【题型】填空题　【知识点】立体几何　【难度】easy
如图，设 \(P\) 为正方形 \(ABCD\) 所在平面外一点，\(PA \perp\) 平面 \(ABCD\)，\(AB = 2\)，\(PA = 1\)，则点 \(P\) 到直线 \(BD\) 的距离为 \underline{\quad\quad}.

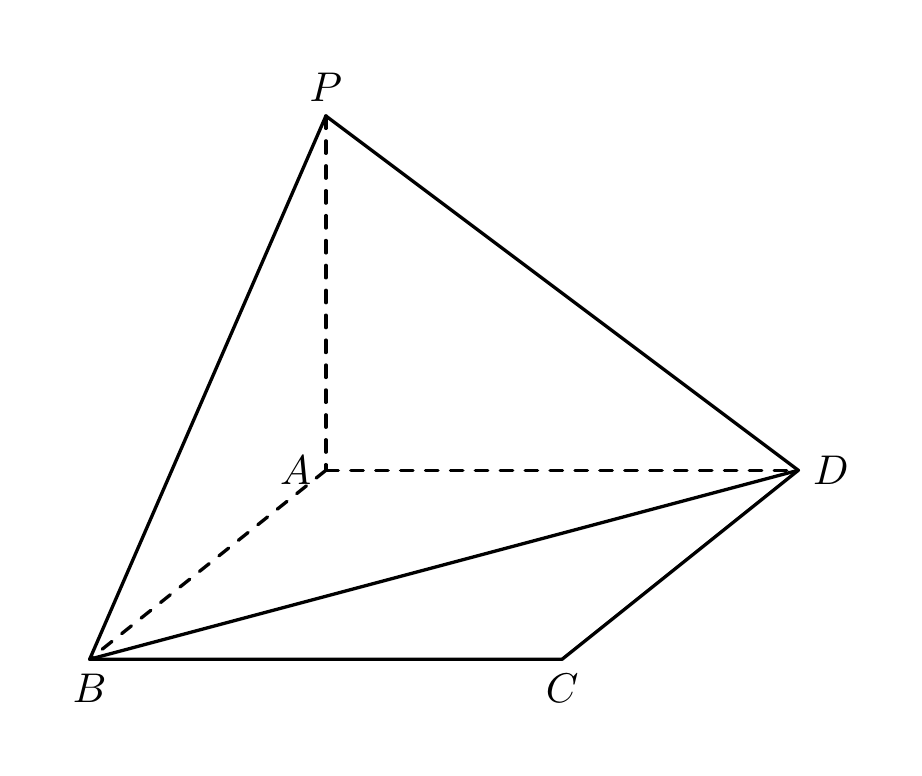
【解答】
【答案】$\boldsymbol{\sqrt{3}}$

【分析】要求点 \(P\) 到直线 \(BD\) 的距离，需要作出 \(PM \perp BD\)，然后计算即可.

【详解】

作 \(PM \perp BD\) 于 \(M\)，

因为 \(PA \perp\) 平面 \(ABCD\)，\(AB, AD \subset\) 平面 \(ABCD\)，
所以 \(PA \perp AB\)，\(PA \perp AD\)，

因为 \(AB = AD = 2\)，\(PA = 1\)，
所以 \(BP = DP = \sqrt{2^2 + 1^2} = \sqrt{5}\)，

因为正方形 \(ABCD\) 边长为 2，所以 \(BD = 2\sqrt{2}\)，

因为 \(PM \perp BD\)，\(BP = DP\)，所以 \(BM = DM = \sqrt{2}\)，

所以 \(PM = \sqrt{PB^2 - BM^2} = \sqrt{5 - 2} = \sqrt{3}\)，

所以点 \(P\) 到直线 \(BD\) 的距离为 \(\sqrt{3}\).

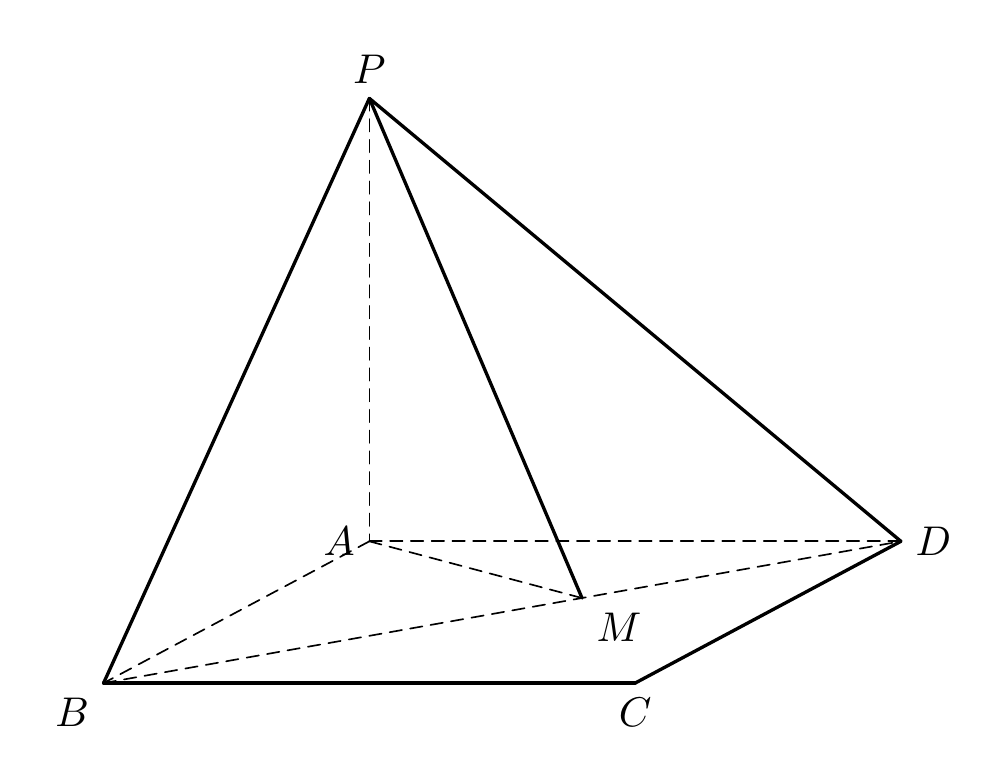